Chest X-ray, AP view. Patient: 46 years old, sex M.
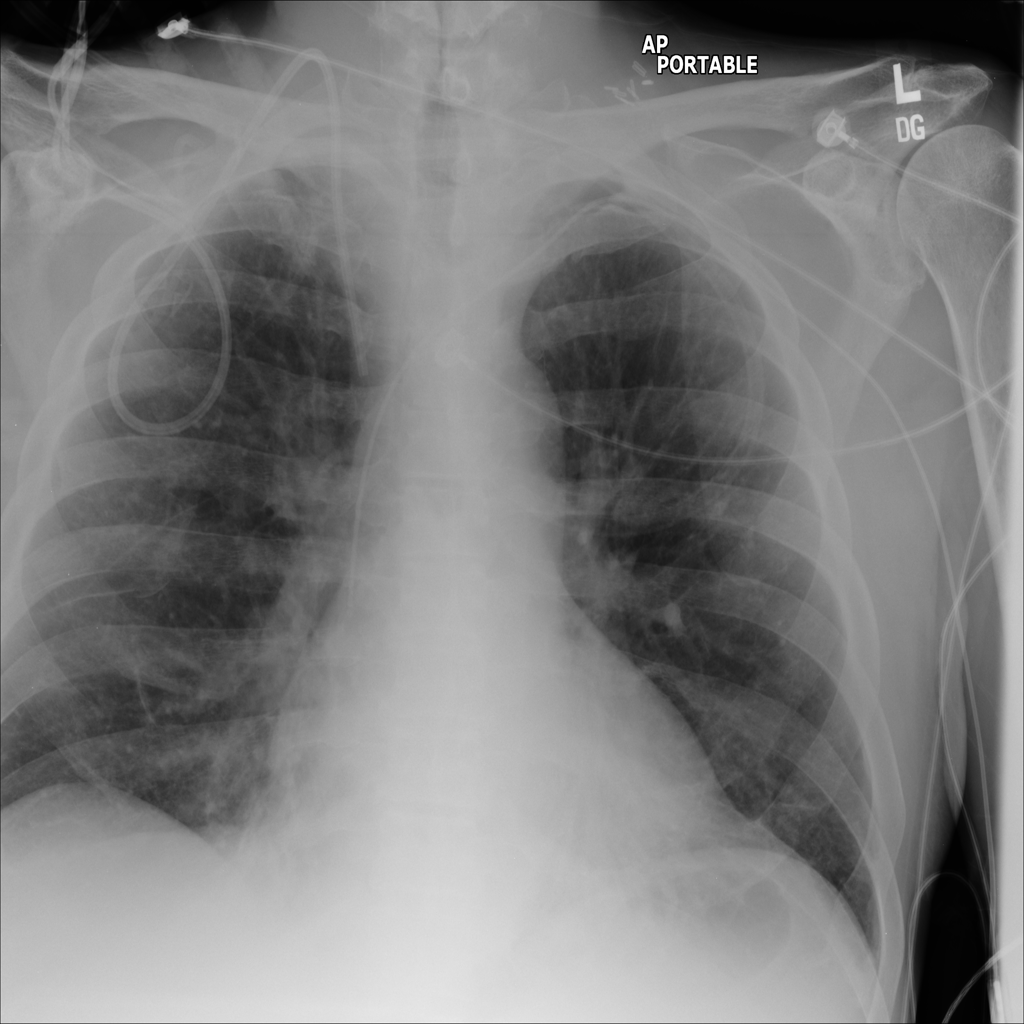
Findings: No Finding